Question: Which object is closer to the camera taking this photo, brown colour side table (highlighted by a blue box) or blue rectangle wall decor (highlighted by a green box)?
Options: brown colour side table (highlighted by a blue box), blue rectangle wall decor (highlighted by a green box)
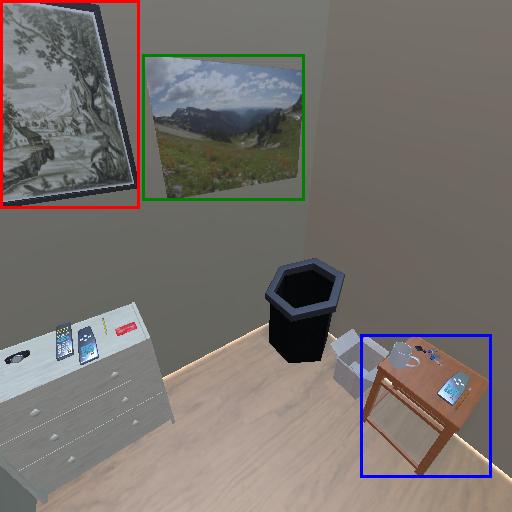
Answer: brown colour side table (highlighted by a blue box)